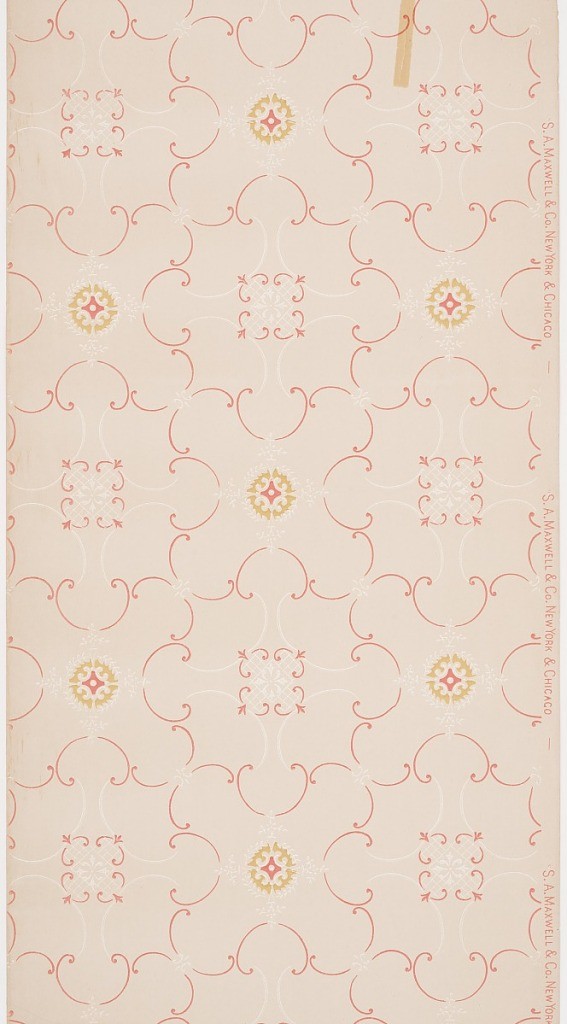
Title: Sidewall
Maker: Maxwell & Co., S.A., Chicago, Illinois, USA
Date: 1905–1915
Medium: Machine-printed paper, liquid mica
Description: Large and small C scrolls are joined together to form a loose trellis pattern. Printed in red and white mica on light tan ground.